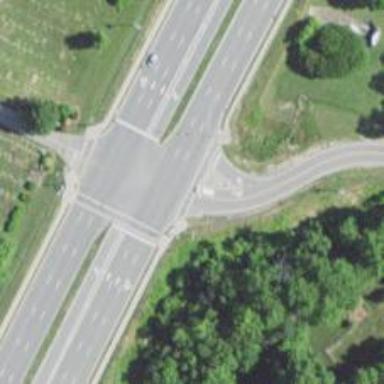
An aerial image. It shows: Marked crossing on the road.